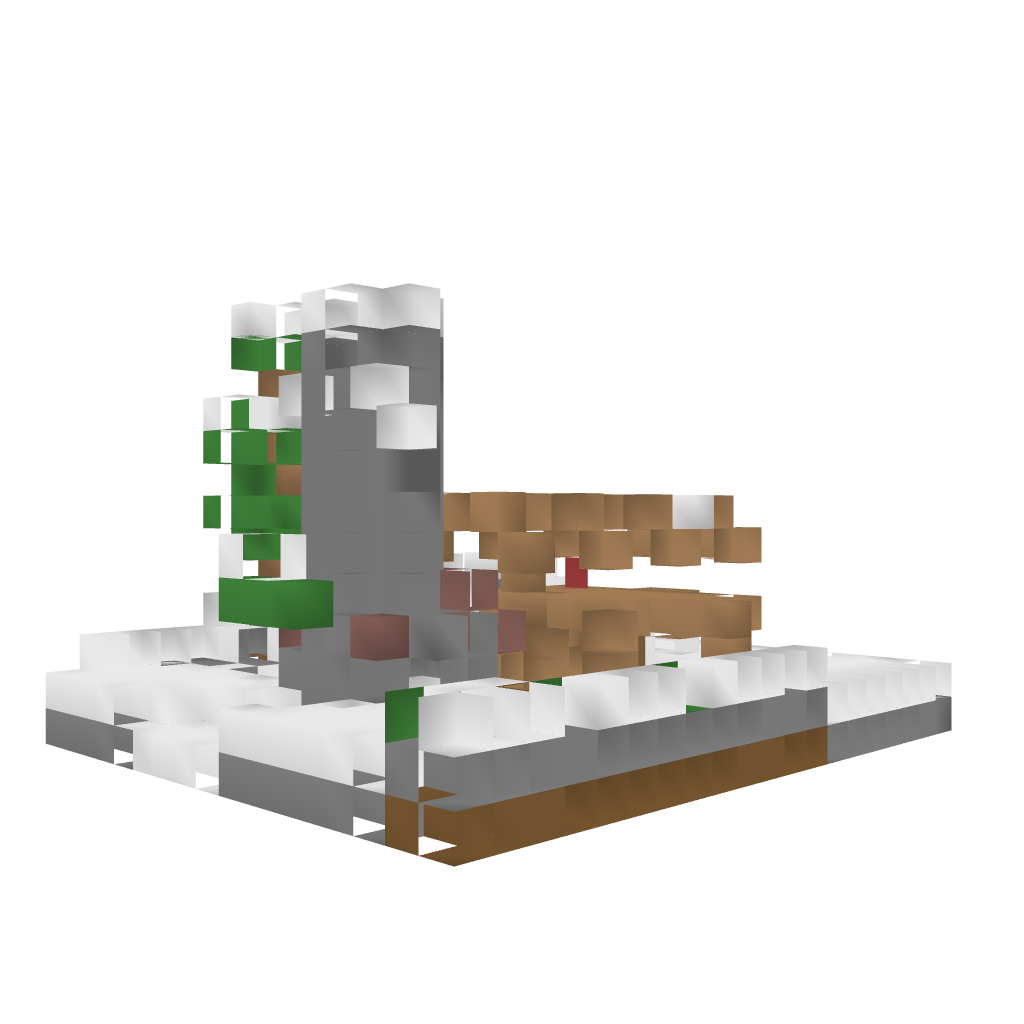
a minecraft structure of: Christmas House bad low quality